Question: after finding a good solution about a missing Segue execution thanks to this <URL>
I'm clashing against another problem:
Following the approach described in the aforementioned post I'm performing the check for my auth token in the Dashboard VC and,if not set,I activate a segue pointing to the LoginVC exploiting the delegate mechanism in order to dismiss the view once the operation is completed. Now,the problem is that on the very first run I got the Dashboard VC show for a moment before the LoginVC gets displayed. I would like to show the Login screen immediately hiding (somehow) the Dashboard VC. In other words I want the user to not notice what's really going on underneath.
Any idea?
This is my current storyboard setup

and I check for my credentials in the DashboardVC like that:
'''
- (void)viewWillAppear:(BOOL)animated {
//check if the token is set,if not trigger the Login screen
NSString* token = nil;
NSUserDefaults* userPref = [NSUserDefaults standardUserDefaults];
token = [userPref objectForKey:@"AuthToken"];
if (token == nil) {
NSLog(@"Token not present,Login required!");
[self performSegueWithIdentifier:@"sLogin" sender:nil];
[super viewWillAppear:NO];
}
//[super viewWillAppear:YES];
}
// if the Segue was triggered by the "Logout" button we erase the token otherwise
// simply perform the login since there was no token at all
-(void)prepareForSegue:(UIStoryboardSegue *)segue sender:(id)sender {
if ([sender tag] == 5) {
NSLog(@"User selected Logout");
//remove the token
NSUserDefaults* userPref = [NSUserDefaults standardUserDefaults];
[userPref removeObjectForKey:@"AuthToken"];
[userPref synchronize];
NSLog(@"Token removed.");
}
if ([segue.identifier isEqualToString:@"sLogin"]) {
LoginViewController *livc = segue.destinationViewController;
livc.delegate = self; // For the delegate method
}
}
'''
@ElJay,I might need your help again :)
Thanks everybody!
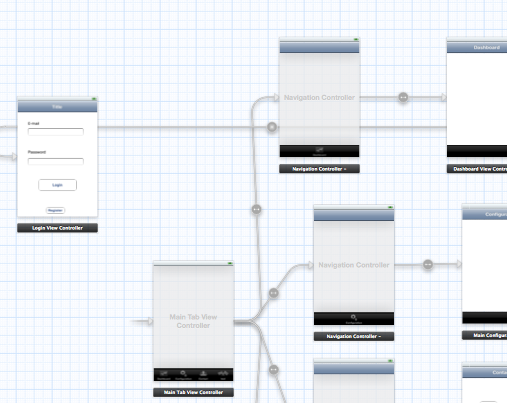
Answer: I would put the code that check for the login token and performs the segue in 'viewDidLoad' instead of waiting for the view to appear, which you say don't want.
'''
if ([[NSUserDefaults standardUserDefaults] boolForKey:@"LoggedIn"] == NO) {
[self performSegueWithIdentifier:@"Push LogIn" sender:self];
}
'''
and also if you are using a segue with animation then you will probably still see the rootviewController, so I solved this by creating a custom segue that uses no animation so the login viewController appears immediately.
.h file
'''
@interface UIStoryboardSegueNoAnim : UIStoryboardSegue
@end
'''
.m file
'''
#import "UIStoryboardSegueNoAnim.h"
@implementation UIStoryboardSegueNoAnim
- (void)perform {
[self.sourceViewController presentModalViewController:self.destinationViewController animated:NO];
}
@end
'''